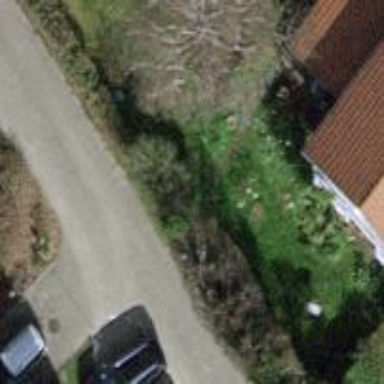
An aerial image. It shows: Garden enclosed by fence.